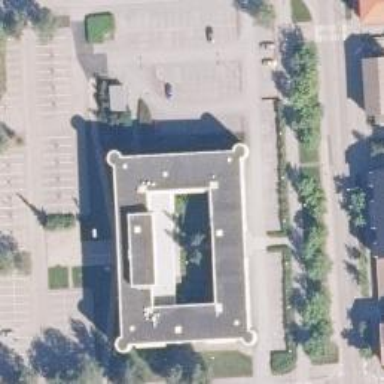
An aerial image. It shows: Government office.